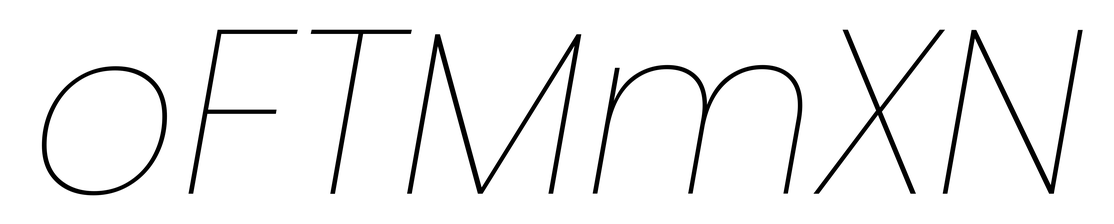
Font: Poppins-ThinItalic